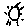
Label: sun